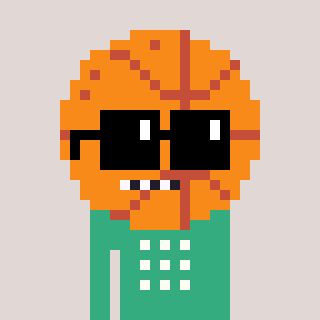
a pixel art character with square black sunglasses, a basketball-shaped head and a teal-colored body on a warm background